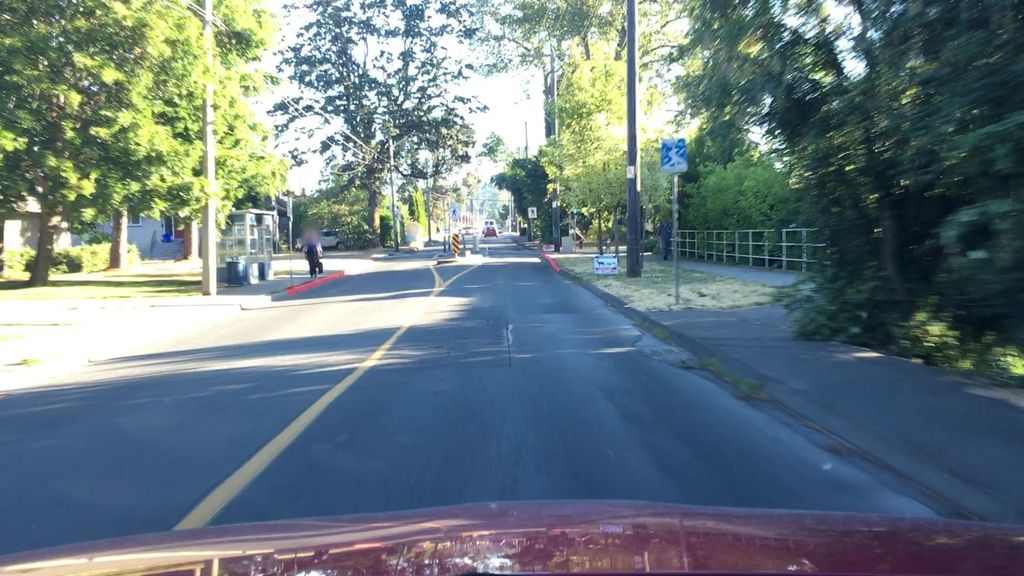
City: victoria